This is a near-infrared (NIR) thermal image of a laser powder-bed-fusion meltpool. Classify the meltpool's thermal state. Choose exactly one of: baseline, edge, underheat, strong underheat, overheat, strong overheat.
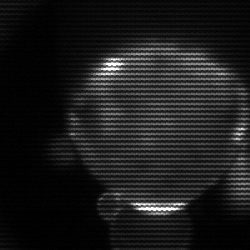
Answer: edge